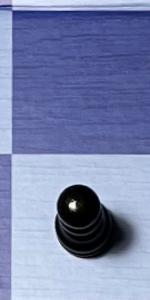
Label: Pawn_Black